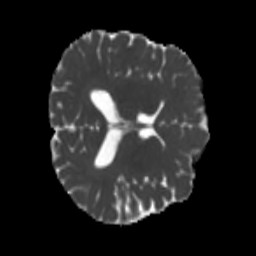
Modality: MD
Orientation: axial
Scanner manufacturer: siemens
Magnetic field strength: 3 T
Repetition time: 4 s
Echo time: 0.0594 s